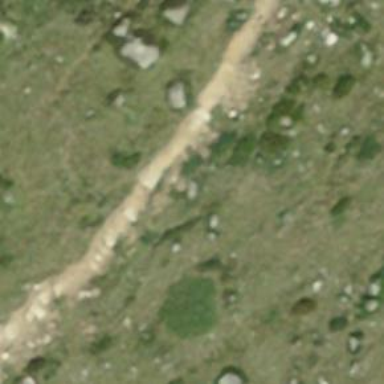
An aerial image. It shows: Rocky path.